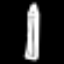
Label: pencil